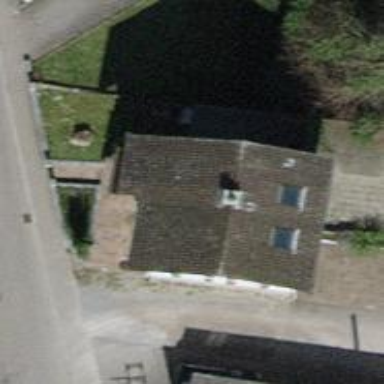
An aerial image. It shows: Detached building.